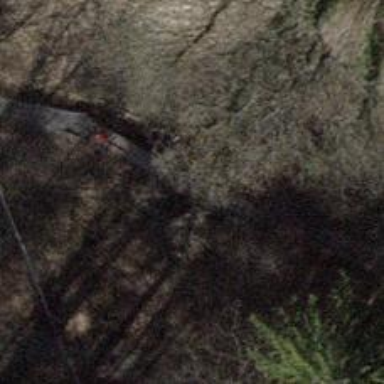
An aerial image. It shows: Gravel path on bridge. The trail visibility is excellent.